Aerial crown-view tile of a tropical tree (Barro Colorado Island, Panama), acquired 20250317:
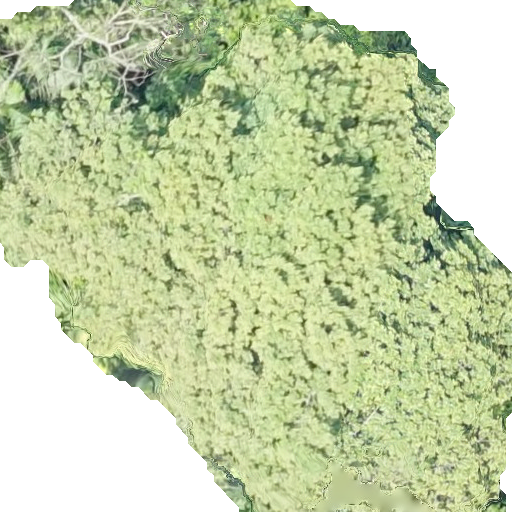
Species: Simarouba amara
GBIF accepted scientific name: Simarouba amara
Crown area: 349.276 m²